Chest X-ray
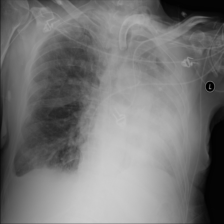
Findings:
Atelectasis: negative
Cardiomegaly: negative
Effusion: positive
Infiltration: negative
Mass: negative
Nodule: negative
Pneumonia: positive
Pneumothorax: negative
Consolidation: negative
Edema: positive
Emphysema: negative
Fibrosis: negative
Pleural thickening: negative
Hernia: negative